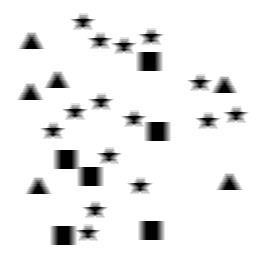
Squares: 6
Triangles: 6
Stars: 15
Total shapes: 27